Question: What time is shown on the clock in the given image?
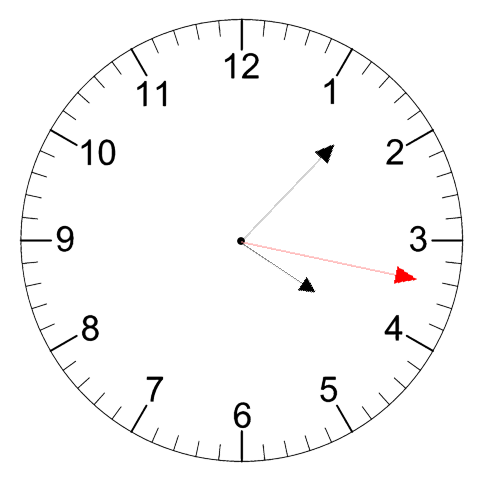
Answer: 04:07:17